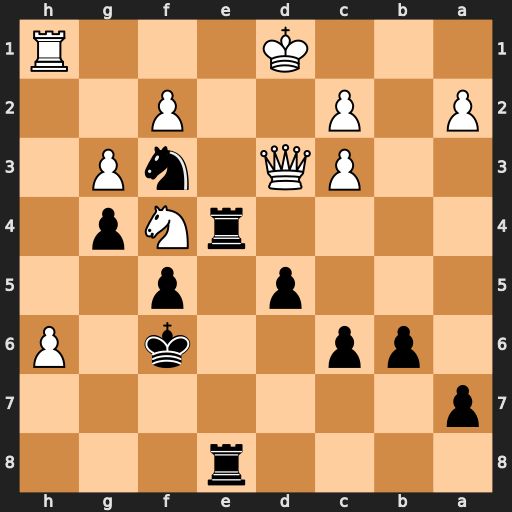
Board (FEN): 4r3/p7/1pp2k1P/3p1p2/4rNp1/2PQ1nP1/P1P2P2/3K3R
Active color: b
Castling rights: -
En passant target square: -
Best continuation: Re1+ Rxe1 Rxe1#